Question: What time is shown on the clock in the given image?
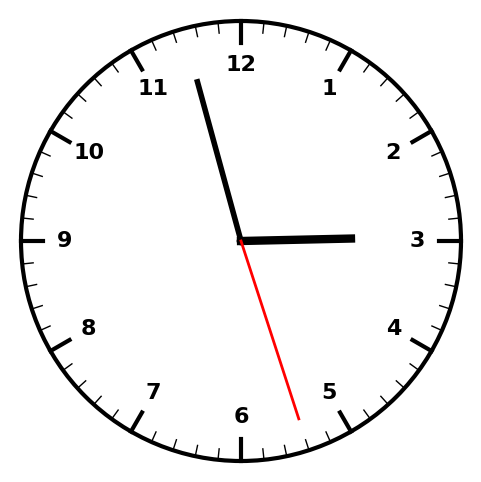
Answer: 02:57:27